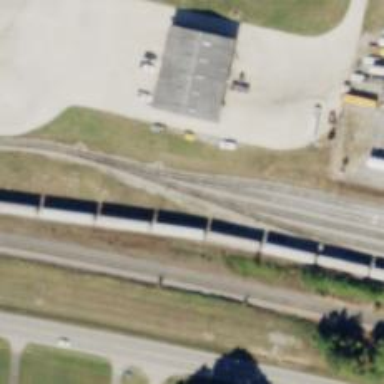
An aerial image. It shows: Rail spur service.